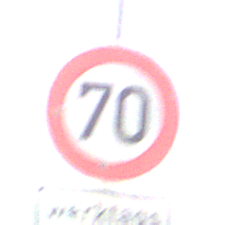
Verkehrszeichen: Geschwindigkeit70
Zusatzzeichen unten: ZeitangabenMitBeschraenkungAufWochentage7
Umgebung: Outdoor, RoadRail
Tageszeit: MorningAfternoon
Wetter: PartlyCloudy
Licht: Natural
Jahreszeit: NotSpecified
Kontrast: HighContrast